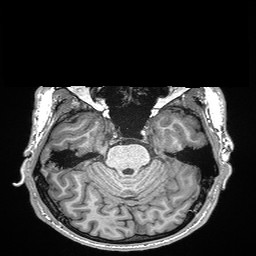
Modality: T1w
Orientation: coronal
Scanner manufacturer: siemens
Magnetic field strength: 3 T
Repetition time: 2.3 s
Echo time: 0.00298 s